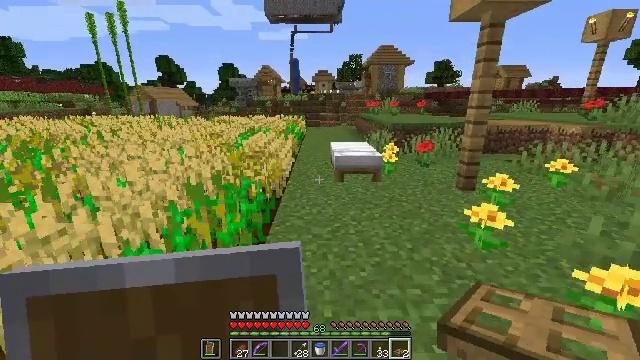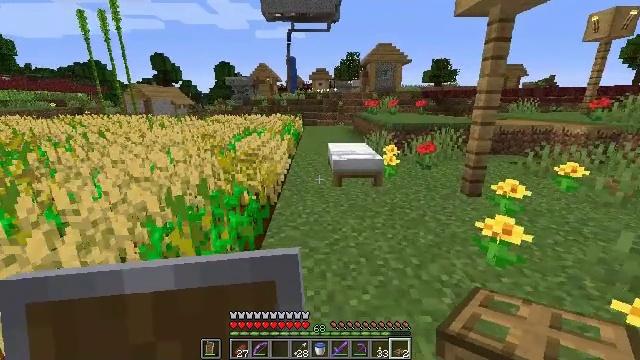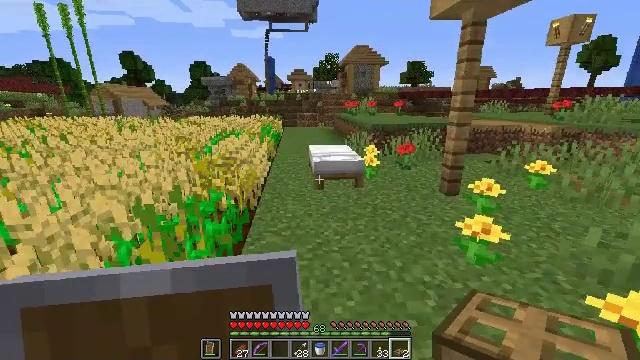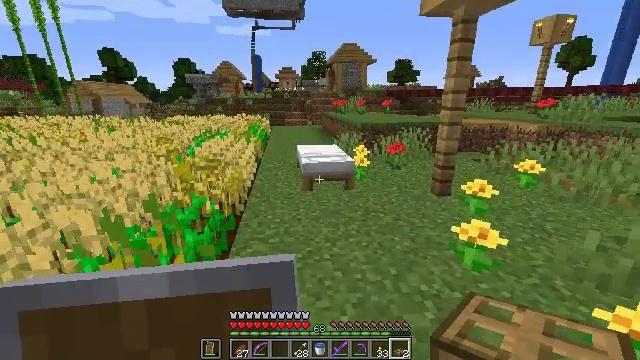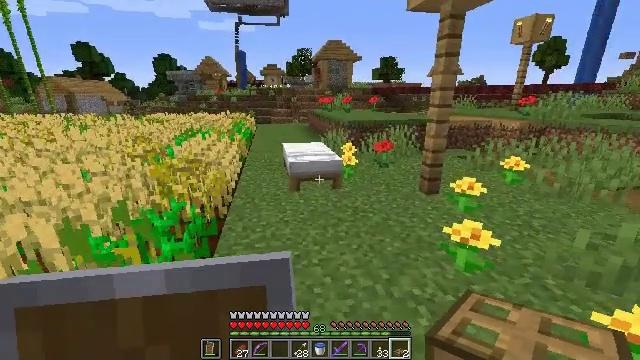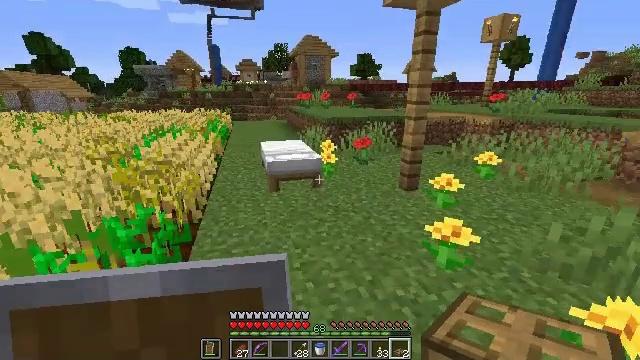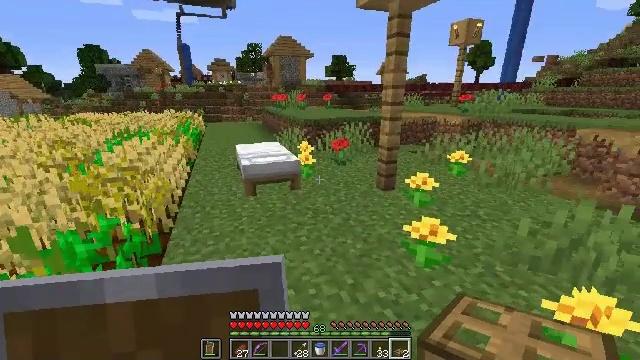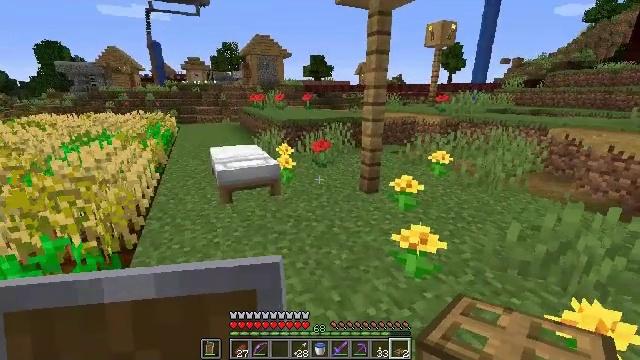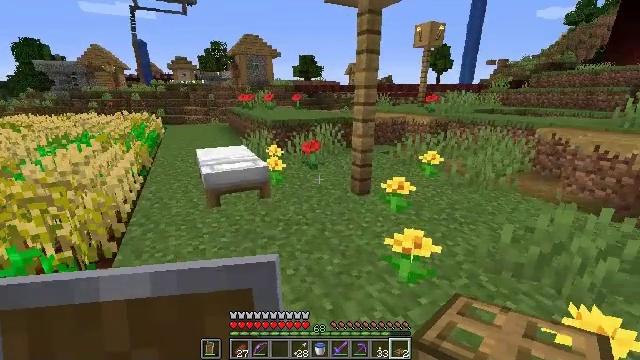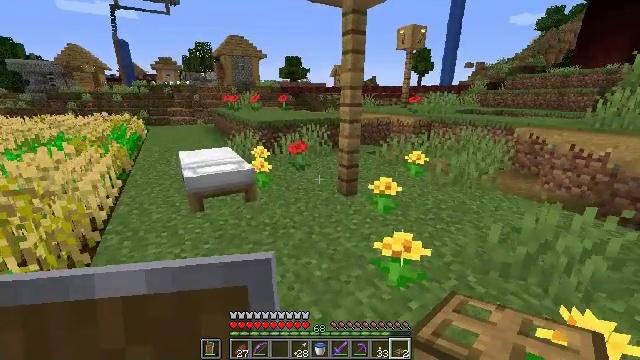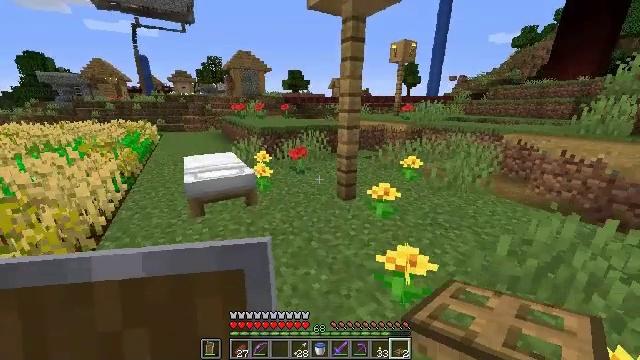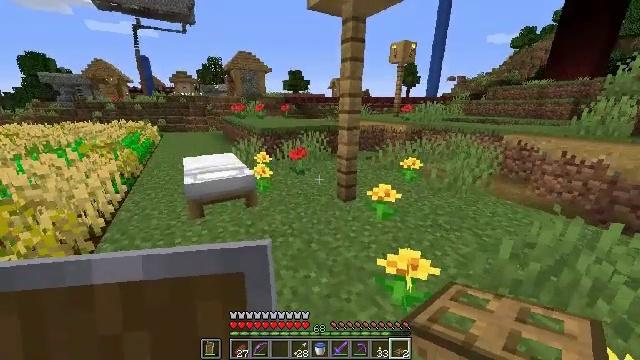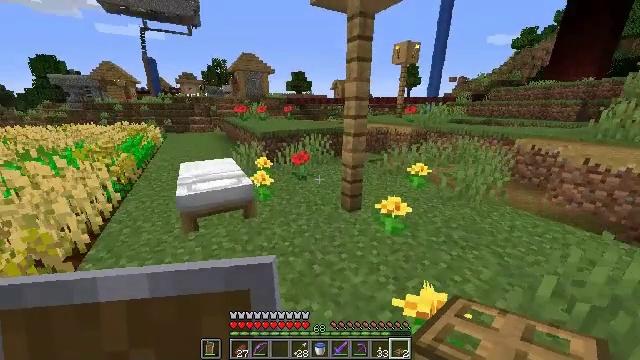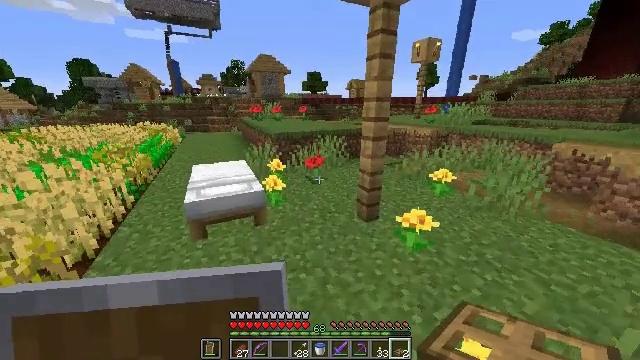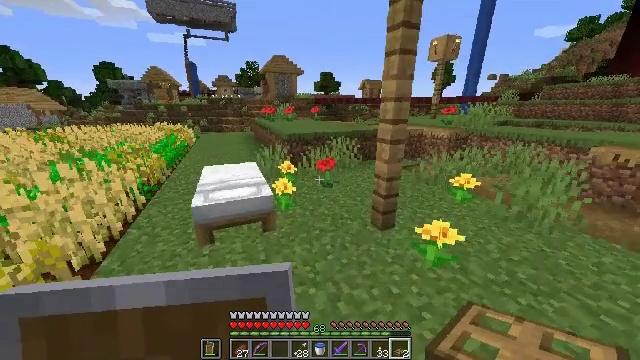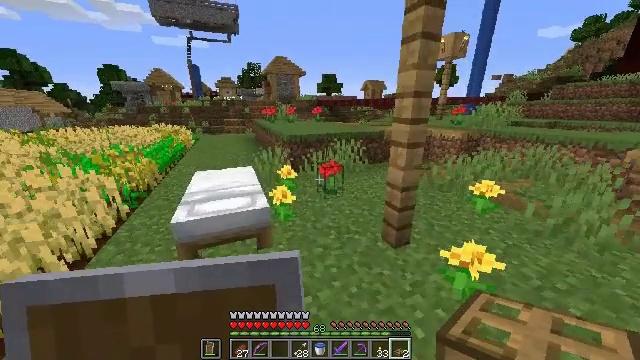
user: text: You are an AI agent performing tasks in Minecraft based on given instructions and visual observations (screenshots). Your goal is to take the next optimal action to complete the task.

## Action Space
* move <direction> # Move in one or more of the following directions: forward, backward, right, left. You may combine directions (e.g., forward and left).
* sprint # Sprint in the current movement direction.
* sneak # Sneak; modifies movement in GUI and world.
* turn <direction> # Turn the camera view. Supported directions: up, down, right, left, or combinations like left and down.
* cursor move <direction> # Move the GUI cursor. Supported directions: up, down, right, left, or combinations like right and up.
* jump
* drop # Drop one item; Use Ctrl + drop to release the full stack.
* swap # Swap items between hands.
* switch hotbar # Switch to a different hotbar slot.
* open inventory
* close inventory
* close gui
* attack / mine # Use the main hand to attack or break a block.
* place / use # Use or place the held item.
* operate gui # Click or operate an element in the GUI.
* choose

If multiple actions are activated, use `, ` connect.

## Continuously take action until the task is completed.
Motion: motion action
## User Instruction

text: Kill mobs.
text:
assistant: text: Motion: move forward
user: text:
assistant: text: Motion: move forward, turn right
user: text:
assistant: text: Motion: turn right
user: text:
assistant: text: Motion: turn right
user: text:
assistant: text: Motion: move forward, turn right
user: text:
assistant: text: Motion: move forward, turn right
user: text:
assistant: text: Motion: turn right
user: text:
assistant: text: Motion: move forward, turn right
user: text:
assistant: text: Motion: move forward, turn right
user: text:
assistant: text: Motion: move forward
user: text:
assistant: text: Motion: move forward
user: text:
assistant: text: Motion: move forward
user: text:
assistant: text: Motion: move forward, turn left
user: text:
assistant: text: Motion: move forward, turn left
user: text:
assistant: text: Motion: move forward
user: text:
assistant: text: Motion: move forward
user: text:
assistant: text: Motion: move forward
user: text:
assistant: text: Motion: move forward
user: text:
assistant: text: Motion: move forward
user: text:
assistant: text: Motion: move forward, turn right
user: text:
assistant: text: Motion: move forward
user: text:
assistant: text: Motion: move forward
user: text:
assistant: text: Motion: move forward
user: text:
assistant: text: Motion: move forward, turn left
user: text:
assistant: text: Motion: move forward, turn left
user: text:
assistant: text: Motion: move forward, turn left
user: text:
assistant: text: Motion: move forward
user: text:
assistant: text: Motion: move forward
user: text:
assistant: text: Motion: move forward
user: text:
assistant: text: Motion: move forward, jump